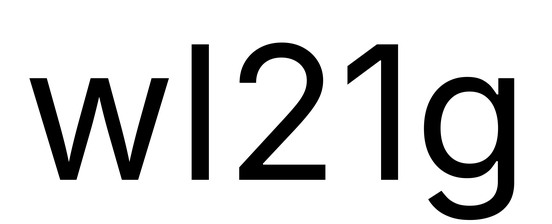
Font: Inter_Regular